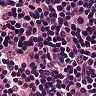
Metastatic tissue present: no